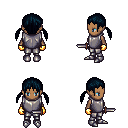
a pixel art fantasy rpg character, female body template, human, dark skin, steel chest armor, metal pants, raven twin-tailed hairstyle, gold gloves, metal boots, dagger, four views (front, back, left, right), 2x2 character sprite sheet, small pixel art, hard edges, no anti-aliasing